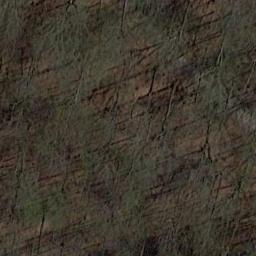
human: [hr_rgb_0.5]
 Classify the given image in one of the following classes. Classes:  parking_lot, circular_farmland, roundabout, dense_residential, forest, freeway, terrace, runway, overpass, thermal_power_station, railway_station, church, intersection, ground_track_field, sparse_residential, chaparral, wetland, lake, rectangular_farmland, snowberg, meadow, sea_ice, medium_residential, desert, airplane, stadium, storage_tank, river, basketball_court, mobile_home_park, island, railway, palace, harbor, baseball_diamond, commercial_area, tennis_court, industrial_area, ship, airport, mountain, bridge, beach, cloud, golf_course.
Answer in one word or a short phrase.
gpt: forest